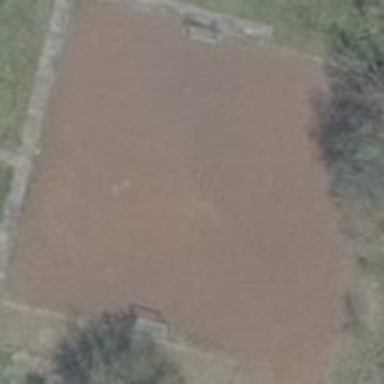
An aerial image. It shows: Tennis court in leisure pitch.